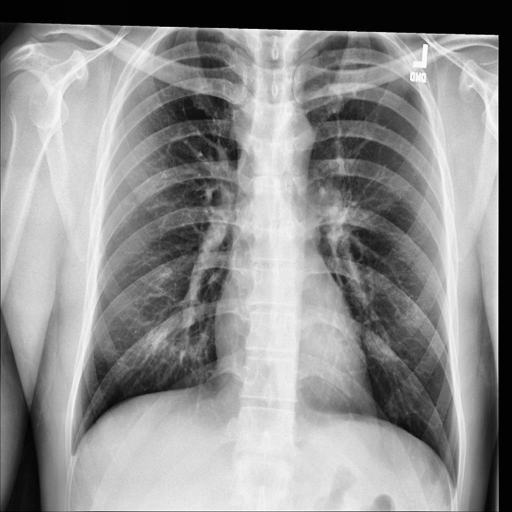
Finding: NORMAL